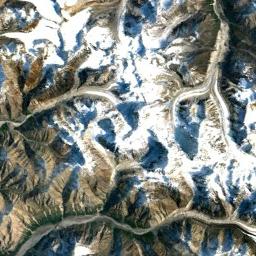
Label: snowberg